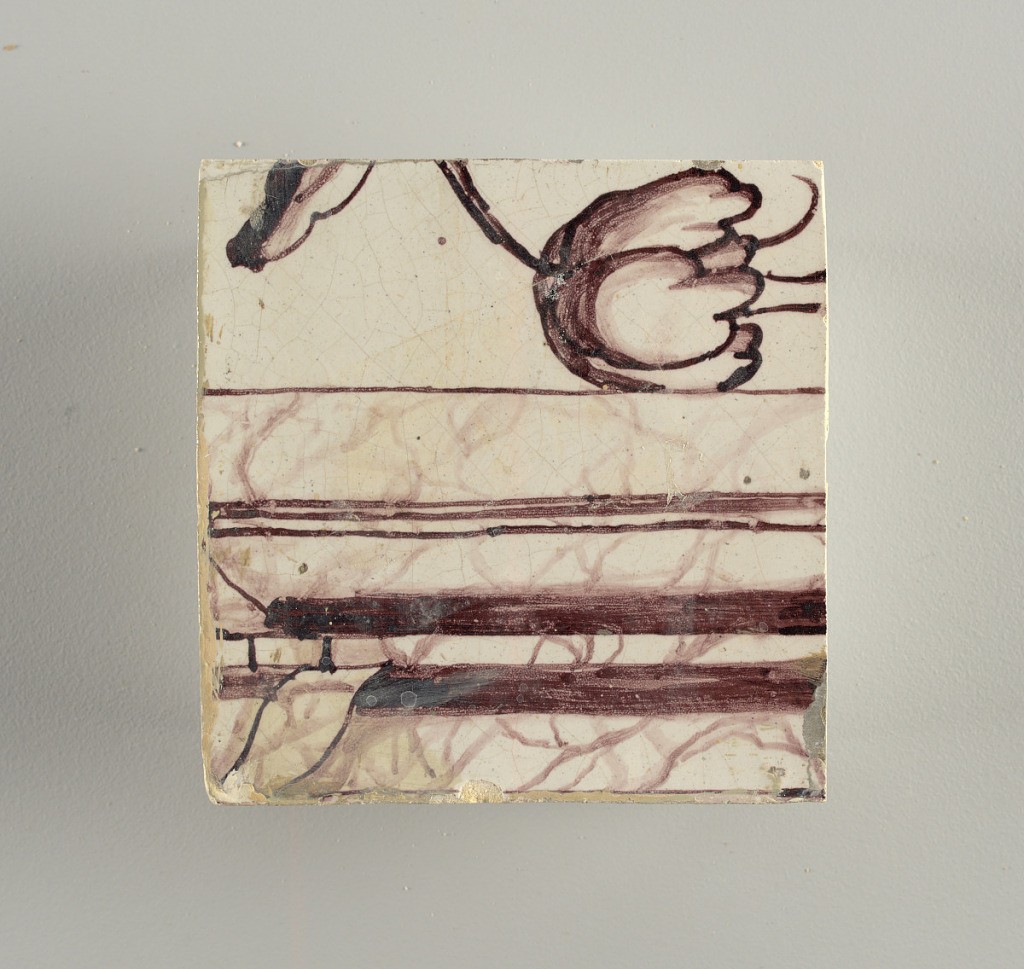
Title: Wall facing
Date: ca. 1725
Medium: tin-glazed earthenware, underglaze
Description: Running design for a frieze or a dado, composed of scrolls of foliage and strapwork, and four repeating motifs--a seated woman in a small upright oval medallion, a putto seated on a rocailled base, and strapwork in axial pattern.  The various panels, A to F, show various repeats of the same design, all being five tiles high and a varying number of tiles wide.